六年级 · 计数
六 (1) 班一次数学测验的成绩统计如下表.

\begin{tabular}{|c|c|c|c|c|}
\hline 等级 & 优秀 & 良好 & 合格 & 不合格 \\
\hline 人数 & 20 & 10 & 5 & 5 \\
\hline
\end{tabular}

下面的眀幅图能表示六 (1) 班这次数学测验成绩的统计结果?（）
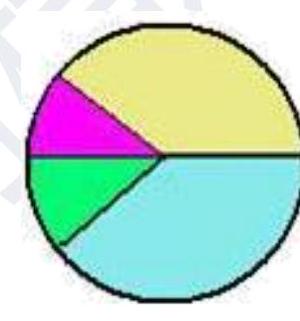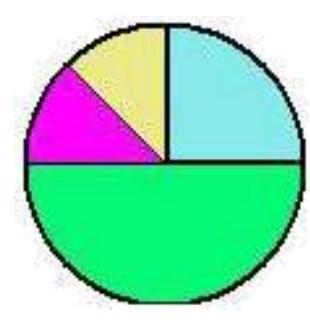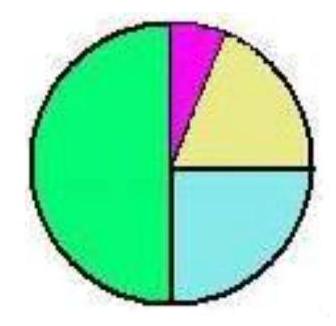
A.

B

C.

答案: B